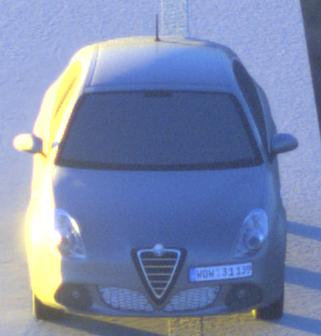
Make: Alfa Romeo
Model: Giulietta 1.4 TB 16V
Detailed model: Giulietta (940)
Model produced from: 2010/05
Model produced until: 2013/03
Doors: 5
Color: gray
Road condition: dry road
Daytime: sunrise or sunset
Contrast: high contrast